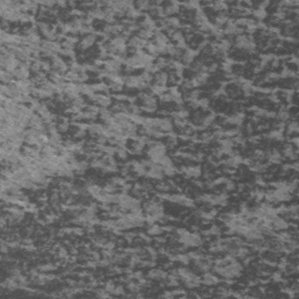
Label: frost